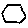
Label: hexagon